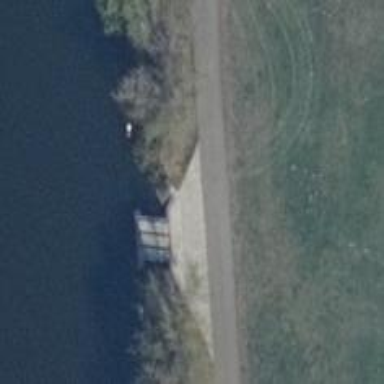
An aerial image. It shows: Man-made pier.